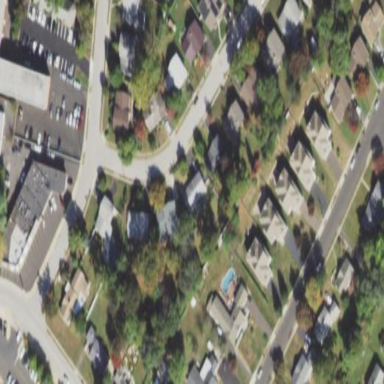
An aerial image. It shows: Sidewalk.